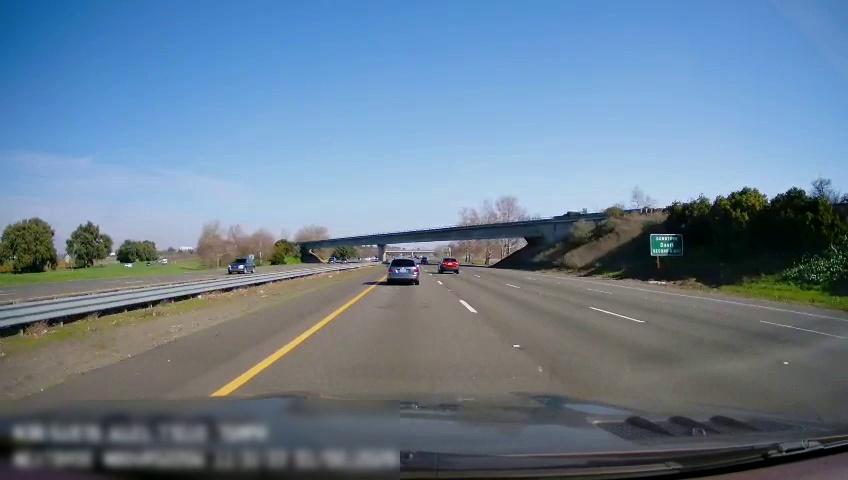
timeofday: Day
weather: Sunny
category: Drivable Space
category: Drivable Space
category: Vehicles | SUV
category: Vehicles | SUV
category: Vehicles | SUV
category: Vehicles | SUV
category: Lanes | Current Lane
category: Lanes | Current Lane
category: Lanes | Alternate Lane
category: Lanes | Alternate Lane
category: Lanes | Alternate Lane
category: Traffic | Signs